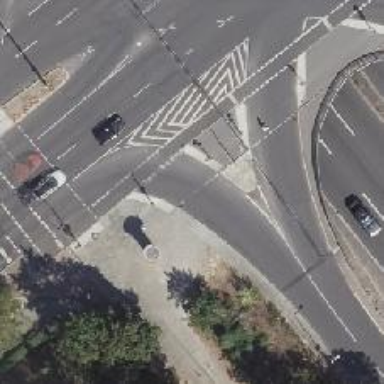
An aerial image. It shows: Footway that serves as traffic island.